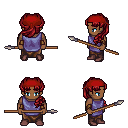
a pixel art fantasy rpg character, male body template, human, dark skin, chain tabard jacket, robe skirt, brunette princess hairstyle, red bandana, cloth bracers, maroon shoes, spear, four views (front, back, left, right), 2x2 character sprite sheet, small pixel art, hard edges, no anti-aliasing